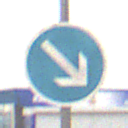
Verkehrszeichen: VorgeschriebeneVorbeifahrtRechts
Umgebung: Outdoor, Suburban
Tageszeit: MorningAfternoon
Wetter: Overcast
Licht: Natural
Jahreszeit: NotSpecified
Kontrast: LowContrast